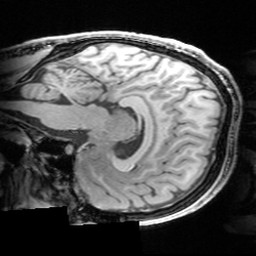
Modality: T1w
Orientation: sagittal
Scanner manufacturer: siemens
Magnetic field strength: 3 T
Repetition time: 1.63 s
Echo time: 0.00311 s